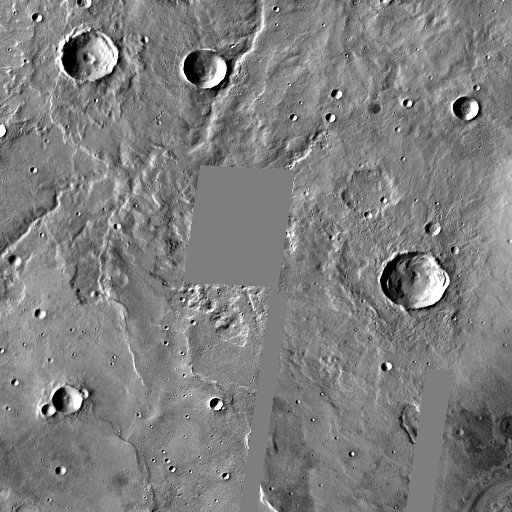
Crater classes present: Background, Other, Layered, Buried